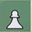
Piece: wP